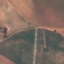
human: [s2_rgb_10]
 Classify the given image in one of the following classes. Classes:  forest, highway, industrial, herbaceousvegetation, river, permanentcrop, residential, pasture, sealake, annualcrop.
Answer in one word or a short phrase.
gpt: AnnualCrop